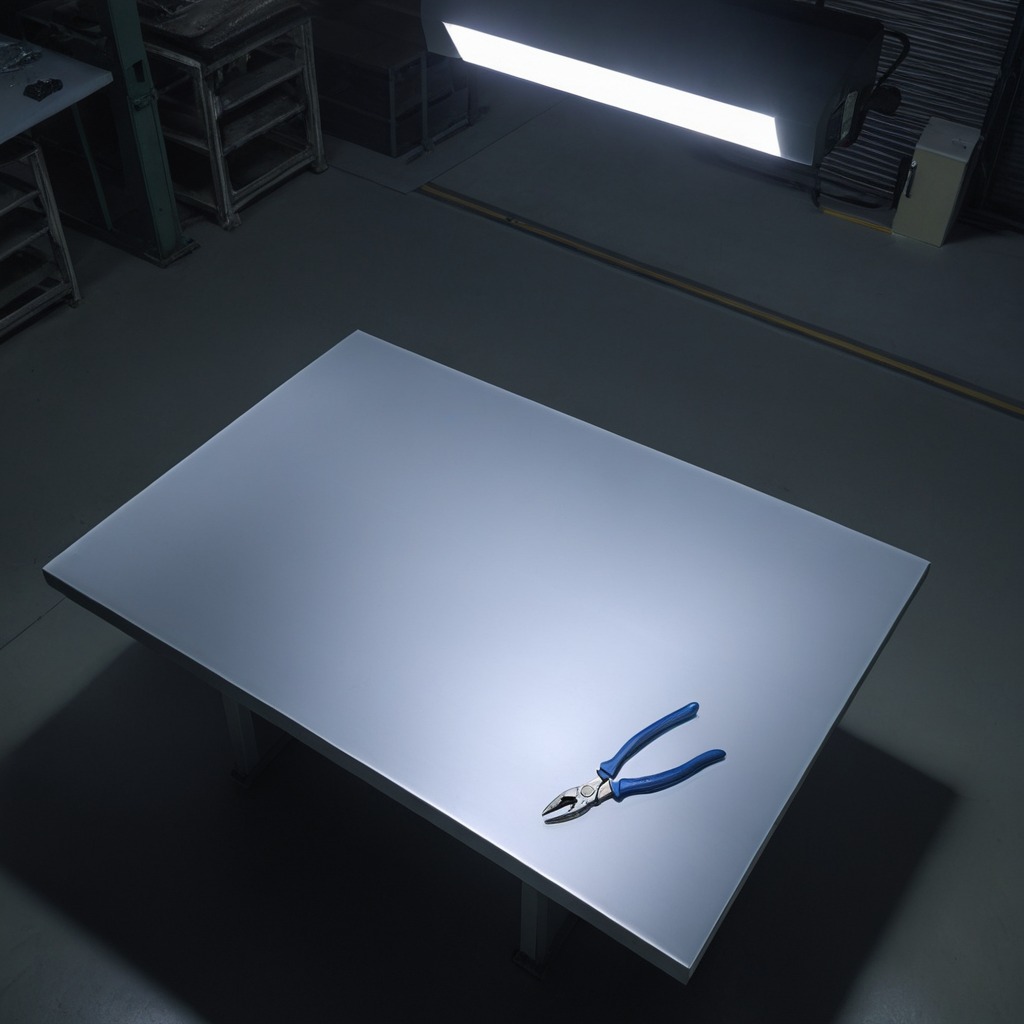
A plier is lying on the tabletop.